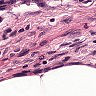
Metastatic tissue present: no